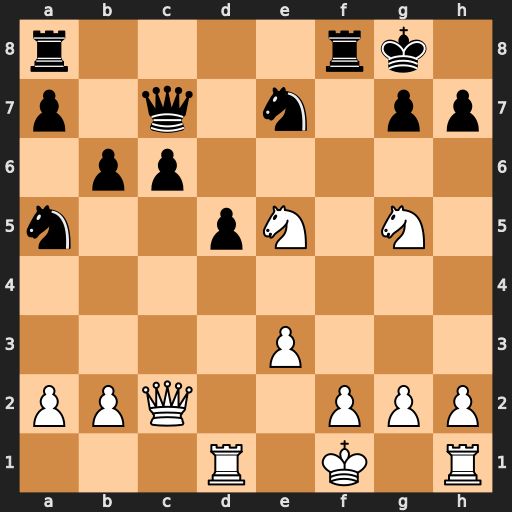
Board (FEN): r4rk1/p1q1n1pp/1pp5/n2pN1N1/8/4P3/PPQ2PPP/3R1K1R
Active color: w
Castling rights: -
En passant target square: -
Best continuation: Qxh7#